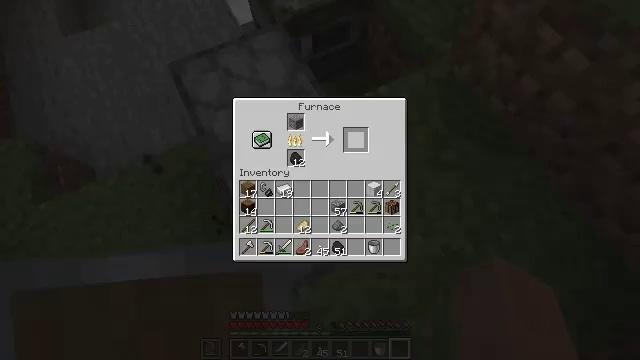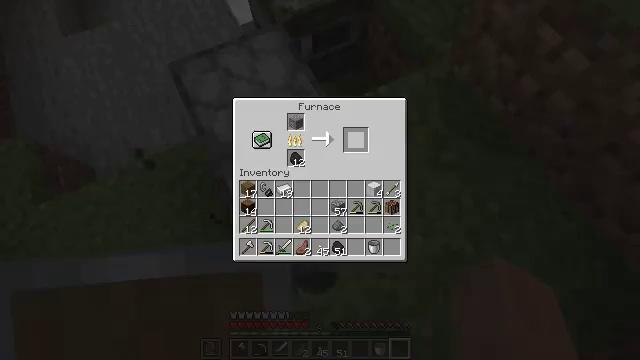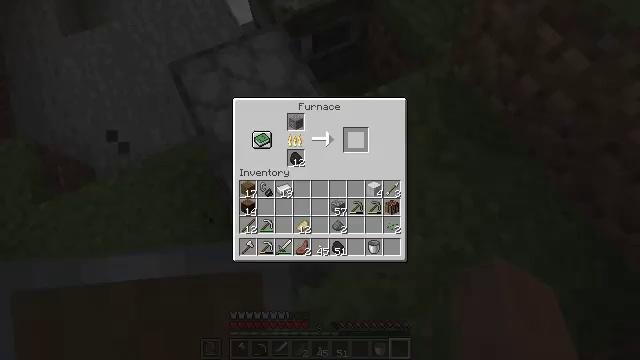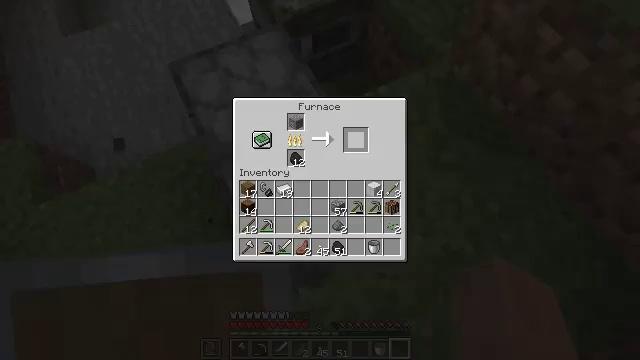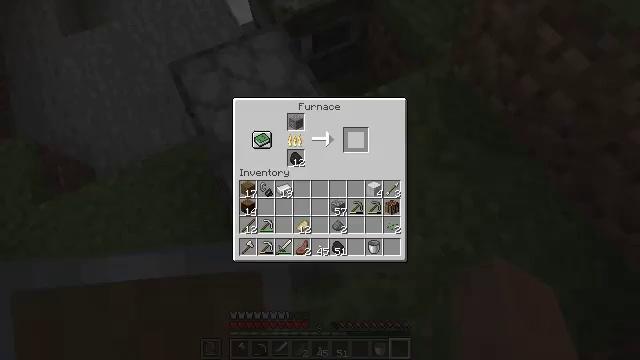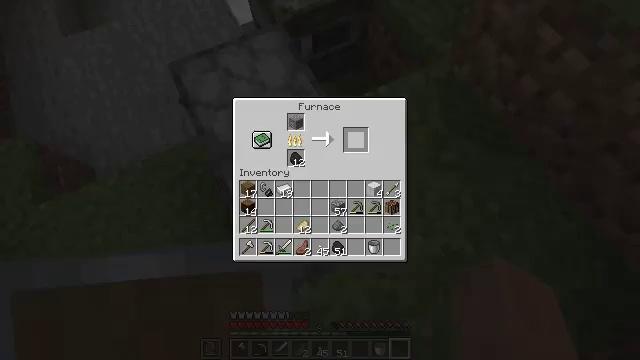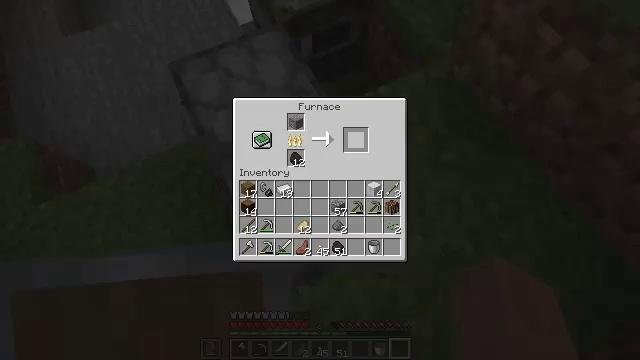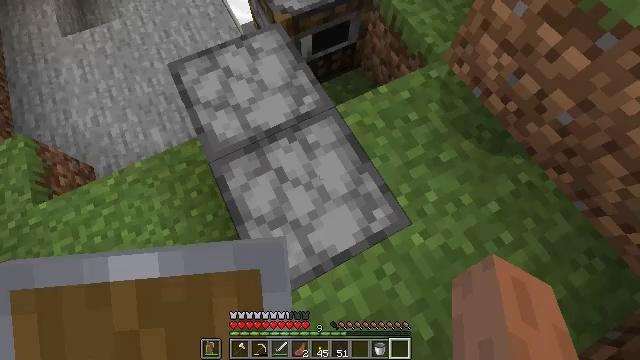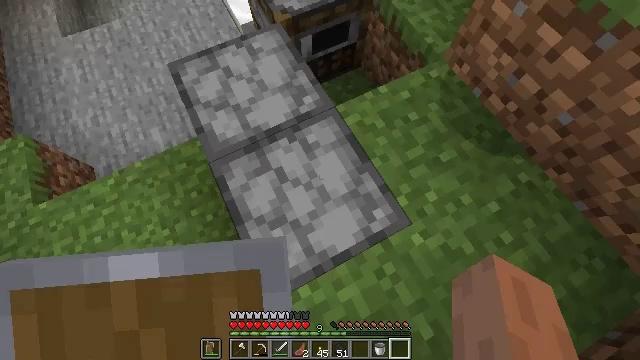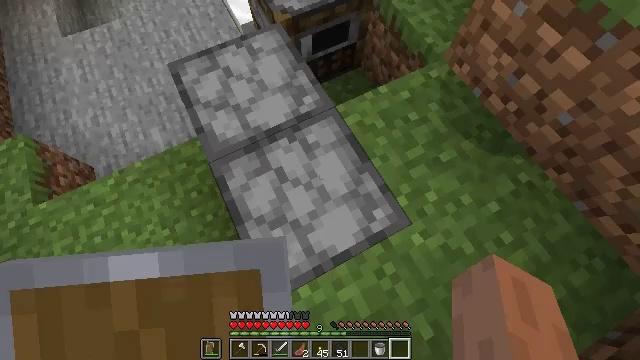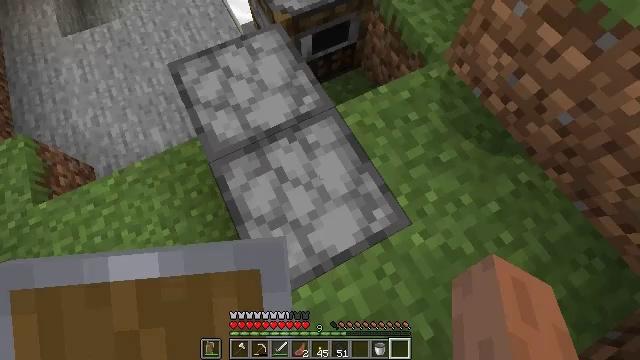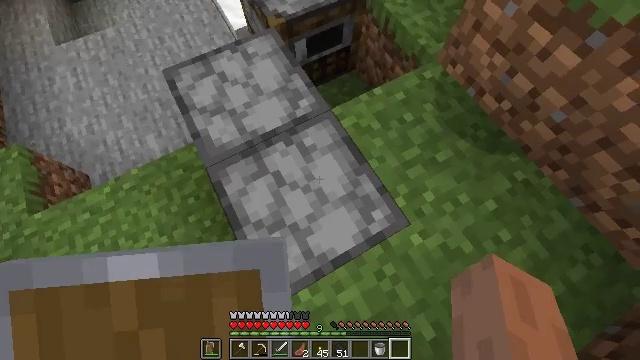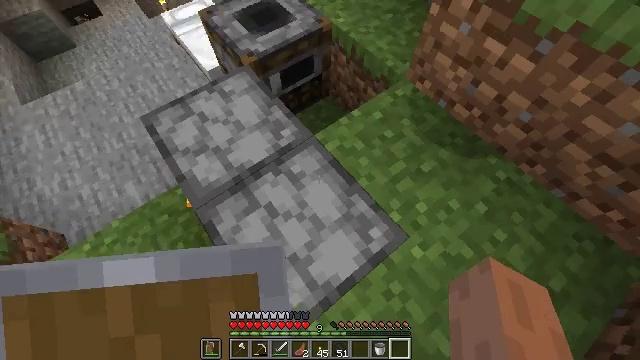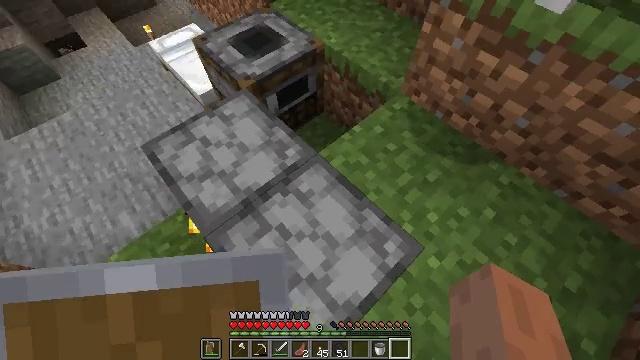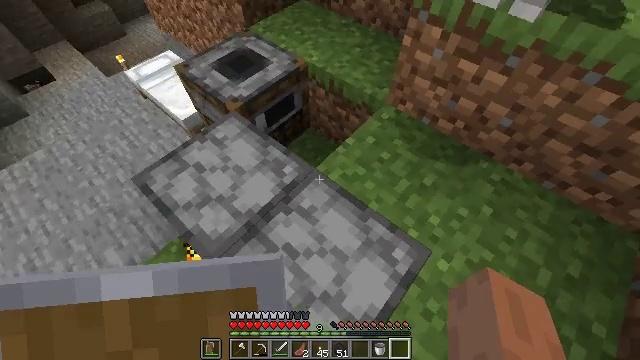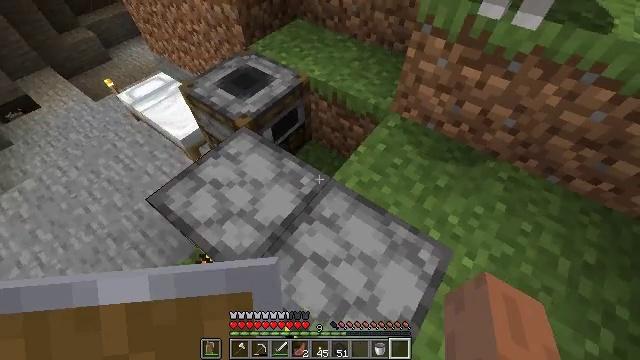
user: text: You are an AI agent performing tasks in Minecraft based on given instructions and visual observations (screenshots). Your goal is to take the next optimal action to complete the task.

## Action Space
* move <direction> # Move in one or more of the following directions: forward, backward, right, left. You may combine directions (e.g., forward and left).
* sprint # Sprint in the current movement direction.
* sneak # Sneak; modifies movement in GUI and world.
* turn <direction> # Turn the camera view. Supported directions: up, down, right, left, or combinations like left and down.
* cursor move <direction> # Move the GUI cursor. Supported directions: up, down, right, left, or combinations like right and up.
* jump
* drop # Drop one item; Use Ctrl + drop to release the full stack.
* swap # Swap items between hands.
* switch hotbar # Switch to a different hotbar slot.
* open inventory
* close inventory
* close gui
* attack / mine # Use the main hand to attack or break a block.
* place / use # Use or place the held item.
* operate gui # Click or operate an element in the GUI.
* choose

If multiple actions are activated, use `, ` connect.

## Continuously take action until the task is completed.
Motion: motion action
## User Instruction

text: Remove the furnace from its place.
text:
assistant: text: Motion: sneak, open gui
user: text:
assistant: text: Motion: sneak
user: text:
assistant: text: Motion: sneak
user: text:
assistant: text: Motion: sneak
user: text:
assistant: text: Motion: sneak
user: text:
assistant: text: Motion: no_op
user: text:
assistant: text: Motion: no_op
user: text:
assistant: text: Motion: close gui
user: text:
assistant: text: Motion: open inventory
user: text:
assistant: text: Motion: open inventory
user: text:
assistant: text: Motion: turn right
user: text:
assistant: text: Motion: move left, turn right and up
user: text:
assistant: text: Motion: move left, turn right and up
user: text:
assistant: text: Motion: move left, turn right and up
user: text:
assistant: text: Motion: move back and move left, turn right and up
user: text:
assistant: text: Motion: move back and move left, turn right and up
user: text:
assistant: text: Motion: move back and move left, turn right and up
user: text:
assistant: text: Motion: move back and move left, turn right and up
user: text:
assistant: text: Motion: move back, turn right and up
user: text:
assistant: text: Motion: turn right and up
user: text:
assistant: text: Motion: no_op
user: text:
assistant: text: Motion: no_op
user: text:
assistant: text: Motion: no_op
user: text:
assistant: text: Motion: no_op
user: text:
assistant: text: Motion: no_op
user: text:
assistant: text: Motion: no_op
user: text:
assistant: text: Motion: move left
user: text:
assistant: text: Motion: move left
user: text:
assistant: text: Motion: move left
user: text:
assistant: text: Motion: no_op